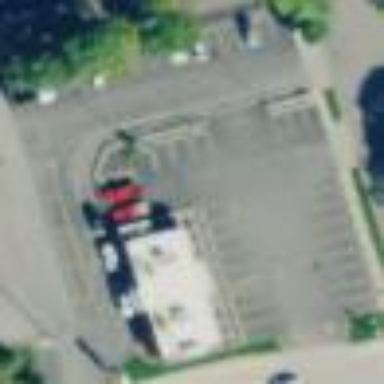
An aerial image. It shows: Parking area with asphalt surface.